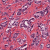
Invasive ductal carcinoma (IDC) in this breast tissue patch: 1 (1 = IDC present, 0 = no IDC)